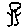
Label: tree